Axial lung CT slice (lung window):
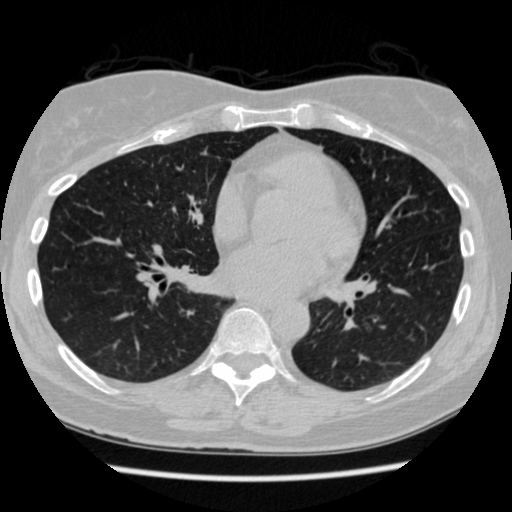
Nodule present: no